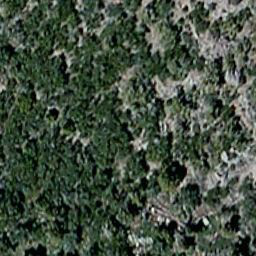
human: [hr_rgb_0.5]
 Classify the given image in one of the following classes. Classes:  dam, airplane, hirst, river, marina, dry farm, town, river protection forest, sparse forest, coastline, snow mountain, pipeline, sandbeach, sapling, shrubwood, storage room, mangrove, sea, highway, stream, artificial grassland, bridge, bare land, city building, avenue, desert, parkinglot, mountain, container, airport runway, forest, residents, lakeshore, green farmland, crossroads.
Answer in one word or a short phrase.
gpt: sparse forest